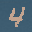
Label: 4